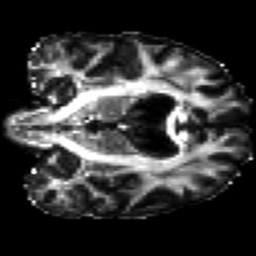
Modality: FA
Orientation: coronal
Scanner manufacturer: siemens
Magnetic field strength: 3 T
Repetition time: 7.8 s
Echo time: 0.09 s